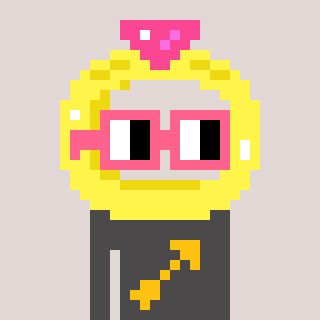
a pixel art character with square pink glasses, a ring-shaped head and a grayscale-colored body on a warm background